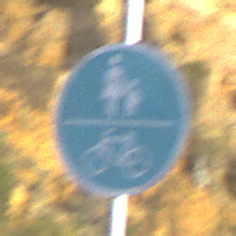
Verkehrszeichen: GemeinsamerGehUndRadweg
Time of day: MorningAfternoon
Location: Outdoor (RoadRail)
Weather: PartlyCloudy
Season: NotSpecified
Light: Natural